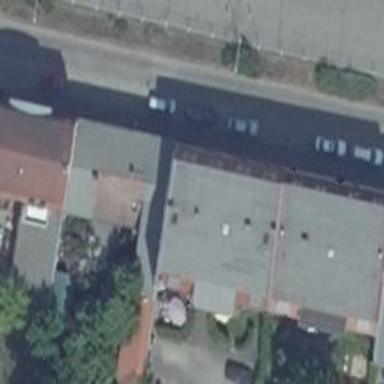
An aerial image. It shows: Terrace building with saltbox-shaped roof.